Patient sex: M
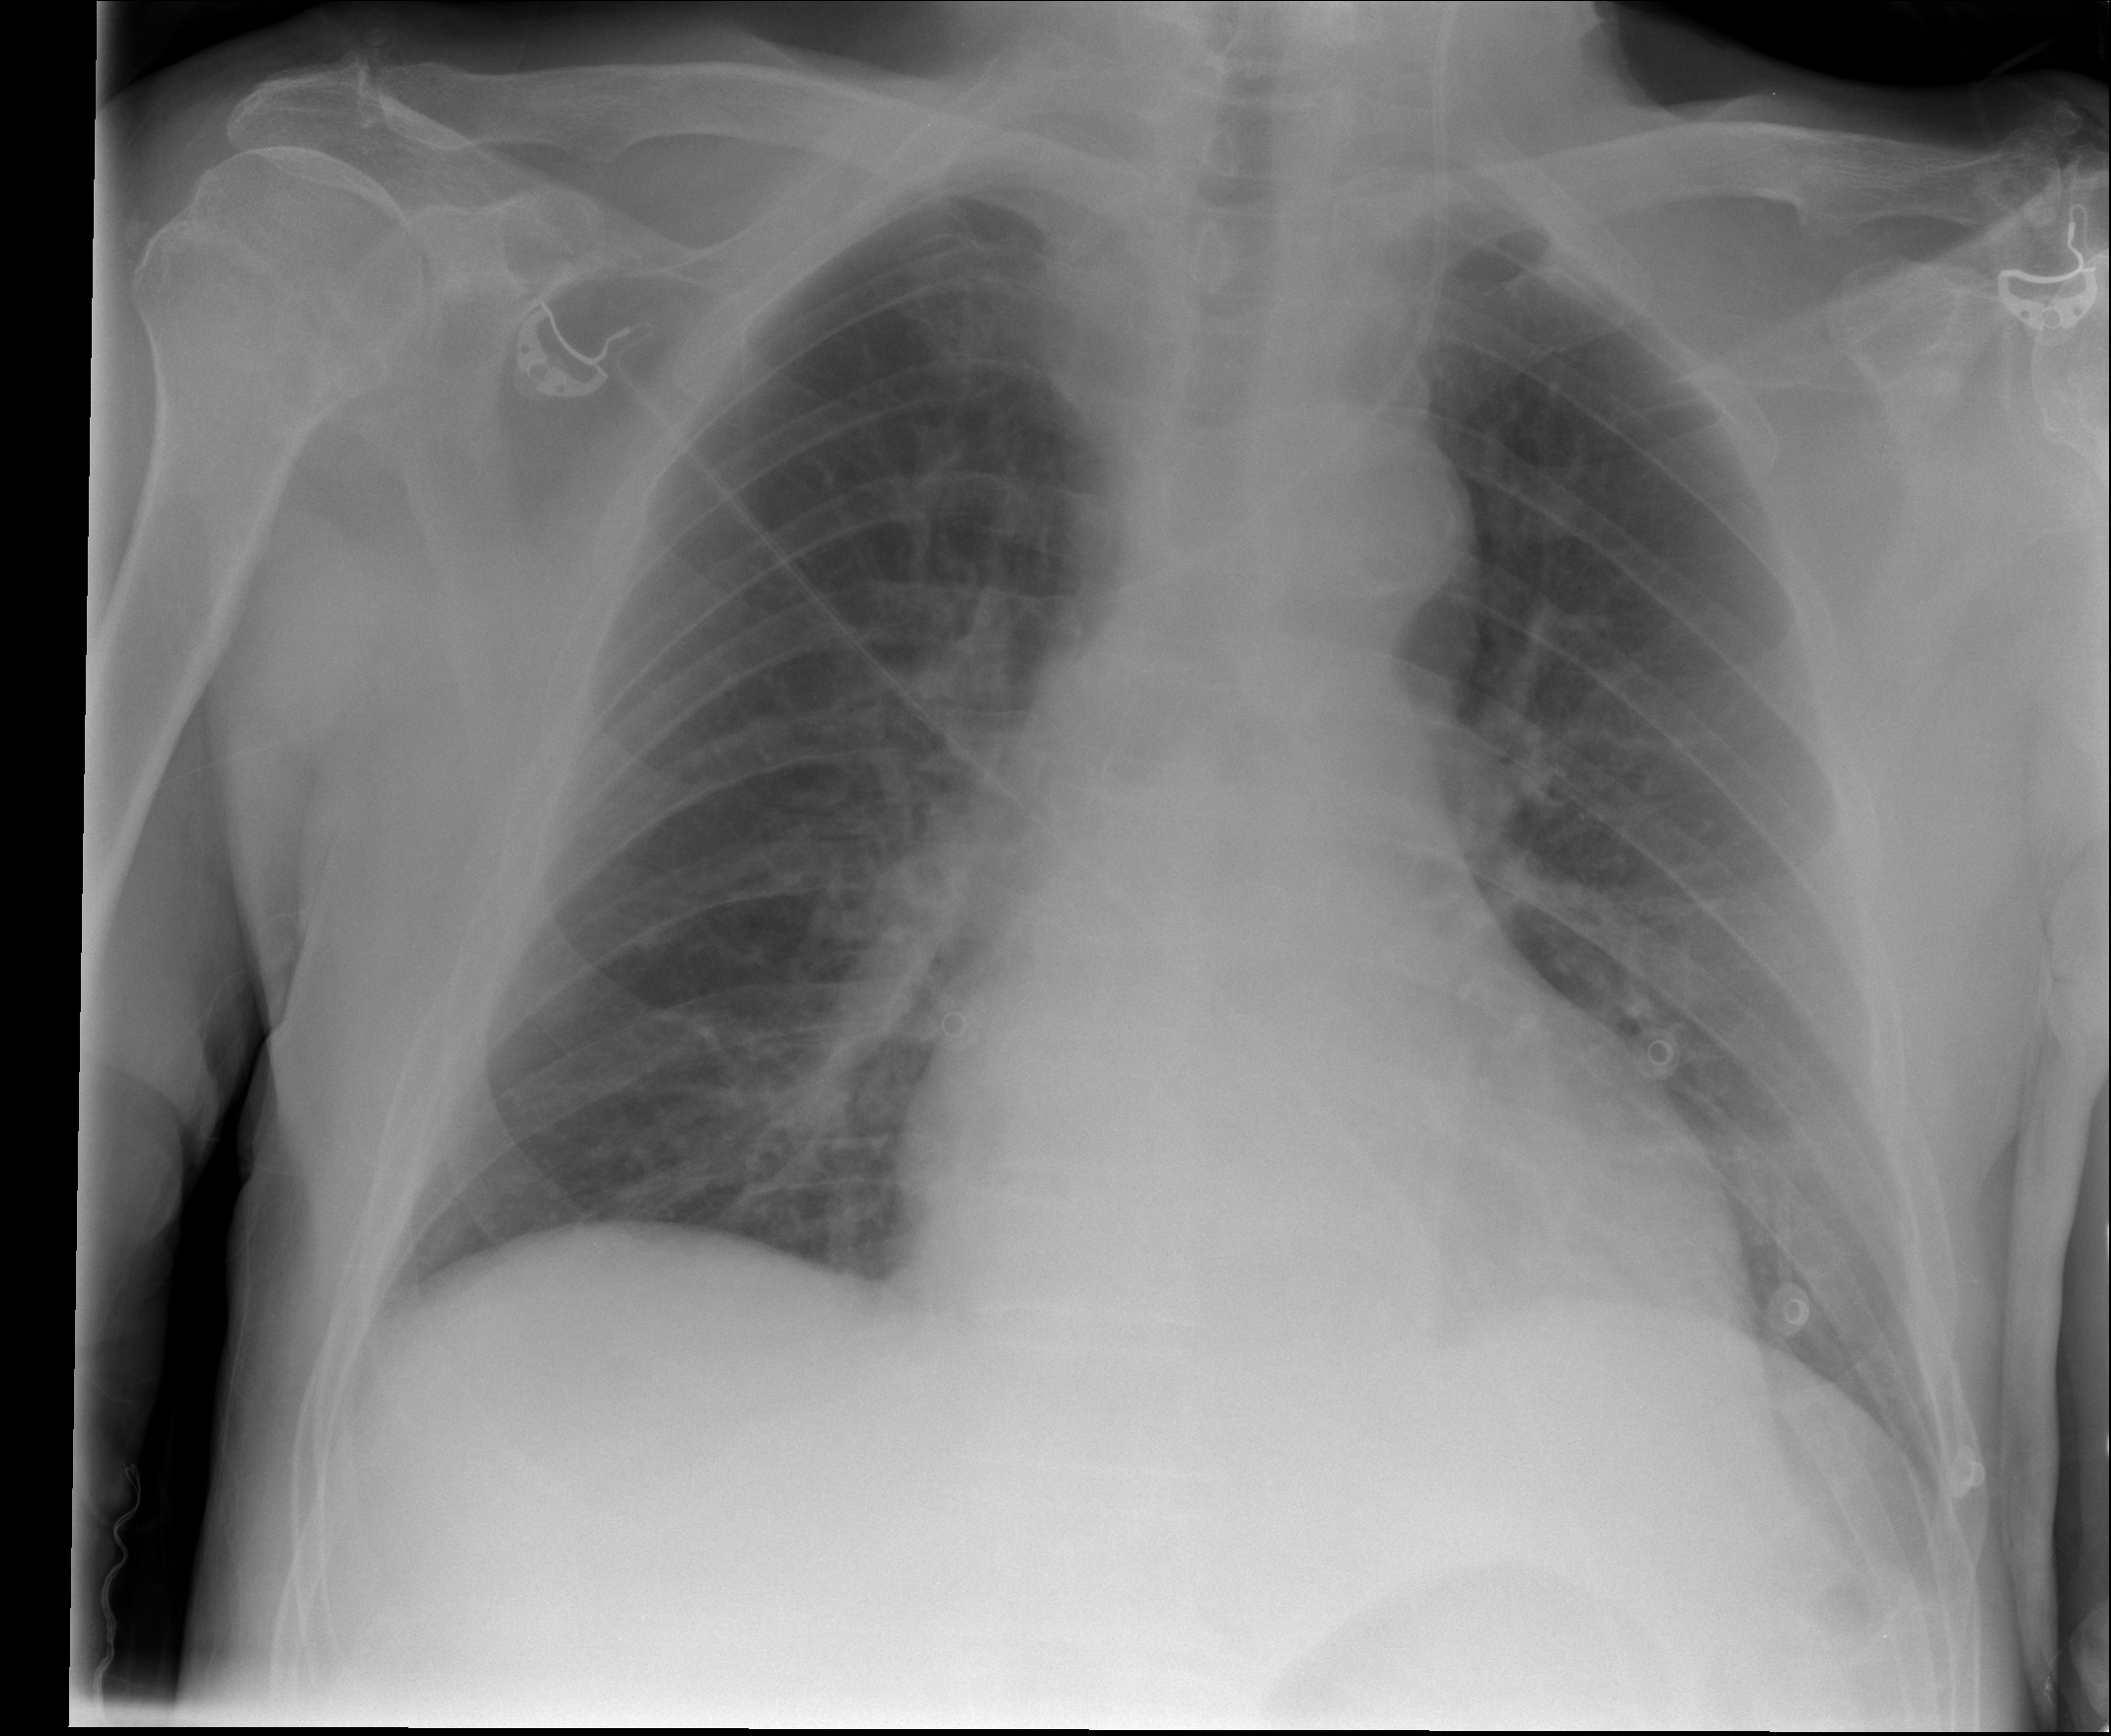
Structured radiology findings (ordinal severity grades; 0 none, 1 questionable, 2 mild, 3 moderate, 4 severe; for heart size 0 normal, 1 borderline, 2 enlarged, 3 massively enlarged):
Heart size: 0
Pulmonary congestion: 0
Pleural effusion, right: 2
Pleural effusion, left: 0
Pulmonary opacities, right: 0
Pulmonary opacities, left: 0
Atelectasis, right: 2
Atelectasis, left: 2